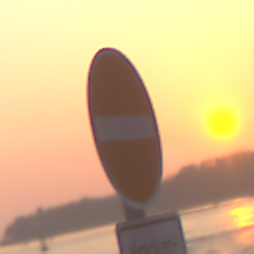
Verkehrszeichen: VerbotDerEinfahrt
Zusatzzeichen unten: BesondereFahrzeugeUndTransportgueter4
Umgebung: Outdoor, Urban
Tageszeit: SunriseSunset
Wetter: Clear
Licht: Natural
Jahreszeit: NotSpecified
Kontrast: MediumContrast